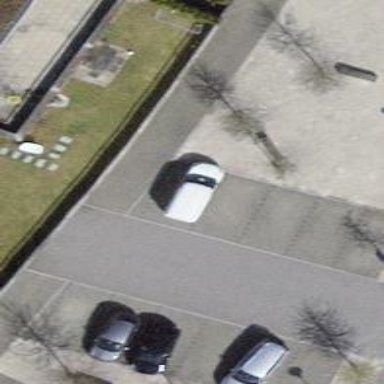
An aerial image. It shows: Parking area with surface.